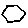
Label: hexagon